Question: Is it better - better in the sense of not getting rejected from the Apple store - when trying to create a custom* UIToolbar to either:
- 'self.navigationController.view'-
- - -
*Custom background, Oversized middle button

Extra details: This app is for iOS 5.X or greater. It uses UINavigationController. Key challenge is that a section of the app hide/shows the navigationbar depending on the state of the app.
Option A means I don't have to workout where to place the UIToolBar, it's a challenge to work out where to place the UIToolbar because a) if I'm showing or hiding the navigationBar this shifts everything up/down vertically b) iPhone 5 with extra vertical space - I can't use autolayout as I'm support iOS 5 and I haven't really worked out how to use autoresizing masks. I'mu using hard coded "magic" numbers.
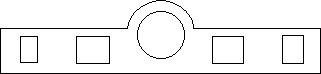
Answer: UIToolbar is nice when you want to do what it does, and it does allow some basic customization. But in this case you want a toolbar-like view that draws itself in a way that UIToolbar doesn't seem to allow for. You probably know exactly what items you want to appear in your "toolbar", and it's unlikely that you'll need to handle arbitrary assortments of UIBarItems.
So, instead of giving yourself a headache trying to force UIToolbar to do something that it was never designed for, just create a simple view containing your background image (part of which will be transparent). Place some image-based UIButtons in the view, and call it a day. It wouldn't be a bad idea to create a custom UIView subclass representing your toolbar so that all the setup is nicely packaged up in one place, and so that you can reuse the toolbar in multiple views if you need to.